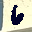
Label: 6